Question: So as title states, I would like to create a simple text file, that I could write to from my C# application, and copy it to my PC trough an USB cable.
Just to be clear, I would like to write a file to this place, because I can access this from my PC.

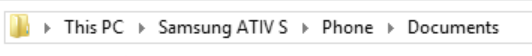
Answer: There is a capability for writing to the Documents folder on the phone, but adding it to your manifest would cause your app to fail the certification process in the Windows Phone Store.
The capability is called 'documentsLibrary'
'''
<Capability Name="documentsLibrary" />
'''
If you declare it, you can then read and write files in 'KnownFolders.DocumentsLibrary'.